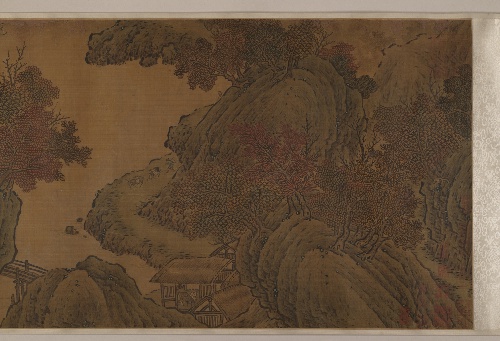
Title: 清   佚名   舊傳范寬   煙嵐秋曉圖   卷|Autumn Landscape
Object type: Handscroll
Classification: Paintings
Medium: Handscroll; ink and color on silk
Culture: China
Period: Ming (1368–1644) or Qing dynasty (1644–1911)
Dimensions: 15 3/4 in. × 19 ft. 9 1/2 in. (40 × 603.3 cm)
Department: Asian Art
Credit line: John Stewart Kennedy Fund, 1913
Accession year: 1913
Repository: Metropolitan Museum of Art, New York, NY
Tags: Landscapes